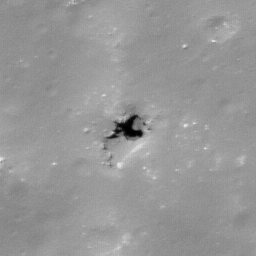
Pit: Jackson 2a
Host crater: Jackson
Host type: impact_melt
Lunar coordinates: latitude 22.497, longitude 196.281